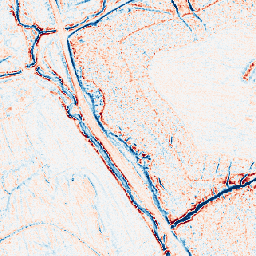
Category: edge_preserving
Decomposition family: anisotropic_diffusion
Decomposition parameters: iterations: 10
kappa: 30
gamma: 0.1
Upsampling method: area
Upsampling parameters: scale: 4
Upsampling scale: 4